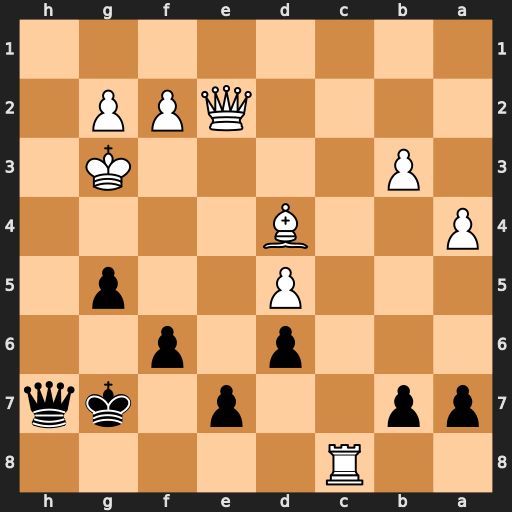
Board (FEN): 2R5/pp2p1kq/3p1p2/3P2p1/P2B4/1P4K1/4QPP1/8
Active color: b
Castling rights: -
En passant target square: -
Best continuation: Qh4+ Kf3 Qf4#